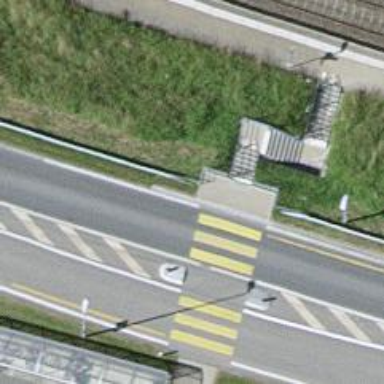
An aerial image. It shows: Road with steps.